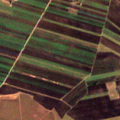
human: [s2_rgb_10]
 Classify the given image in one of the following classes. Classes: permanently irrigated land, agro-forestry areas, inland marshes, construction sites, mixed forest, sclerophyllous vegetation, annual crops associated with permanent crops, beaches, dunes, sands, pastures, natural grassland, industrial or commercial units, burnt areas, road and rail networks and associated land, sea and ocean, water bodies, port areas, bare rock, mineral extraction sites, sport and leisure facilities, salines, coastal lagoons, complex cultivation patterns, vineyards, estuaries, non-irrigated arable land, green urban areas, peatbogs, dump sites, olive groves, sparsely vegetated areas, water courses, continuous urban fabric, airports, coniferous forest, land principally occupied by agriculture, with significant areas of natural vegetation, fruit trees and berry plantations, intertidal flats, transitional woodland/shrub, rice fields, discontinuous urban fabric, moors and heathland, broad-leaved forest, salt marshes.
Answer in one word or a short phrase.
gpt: non-irrigated arable land, vineyards, complex cultivation patterns, inland marshes